Interaction volume radius: 5 \u00c5
Interaction volume height: 10 \u00c5
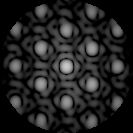
Disorder parameter: 0.1537